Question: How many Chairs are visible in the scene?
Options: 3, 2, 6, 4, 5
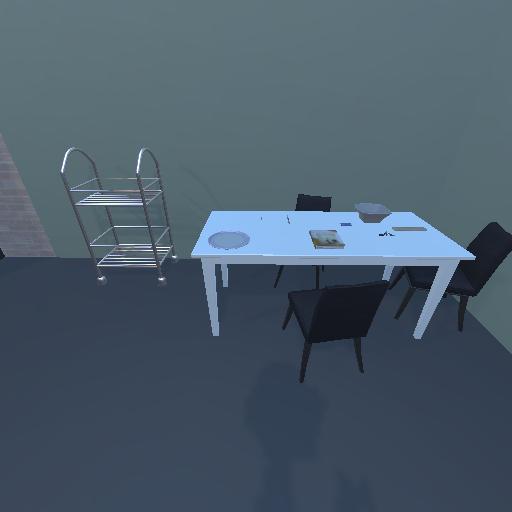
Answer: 3